Question: I know I've seen the answer somewhere to this question but I just can't seem to find it right now...
I've checked out my Java web application project using SVN in Eclipse Galileo. I'm trying to figure out how to add libraries to my project but I don't have any options to do so. Here's a screenshot of what options I have when I display the properties for my project:

How can I get the ability to add libraries to my project?
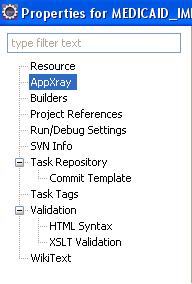
Answer: It looks like that project was not created as a Java project in Eclipse. I haven't used the svn client in Eclipse very much, but when you check out the project, there should be an option to Check Out As... and then make sure it's a Java Project, not just a "general" or "basic" project.